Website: home-depot
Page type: account-dashboard
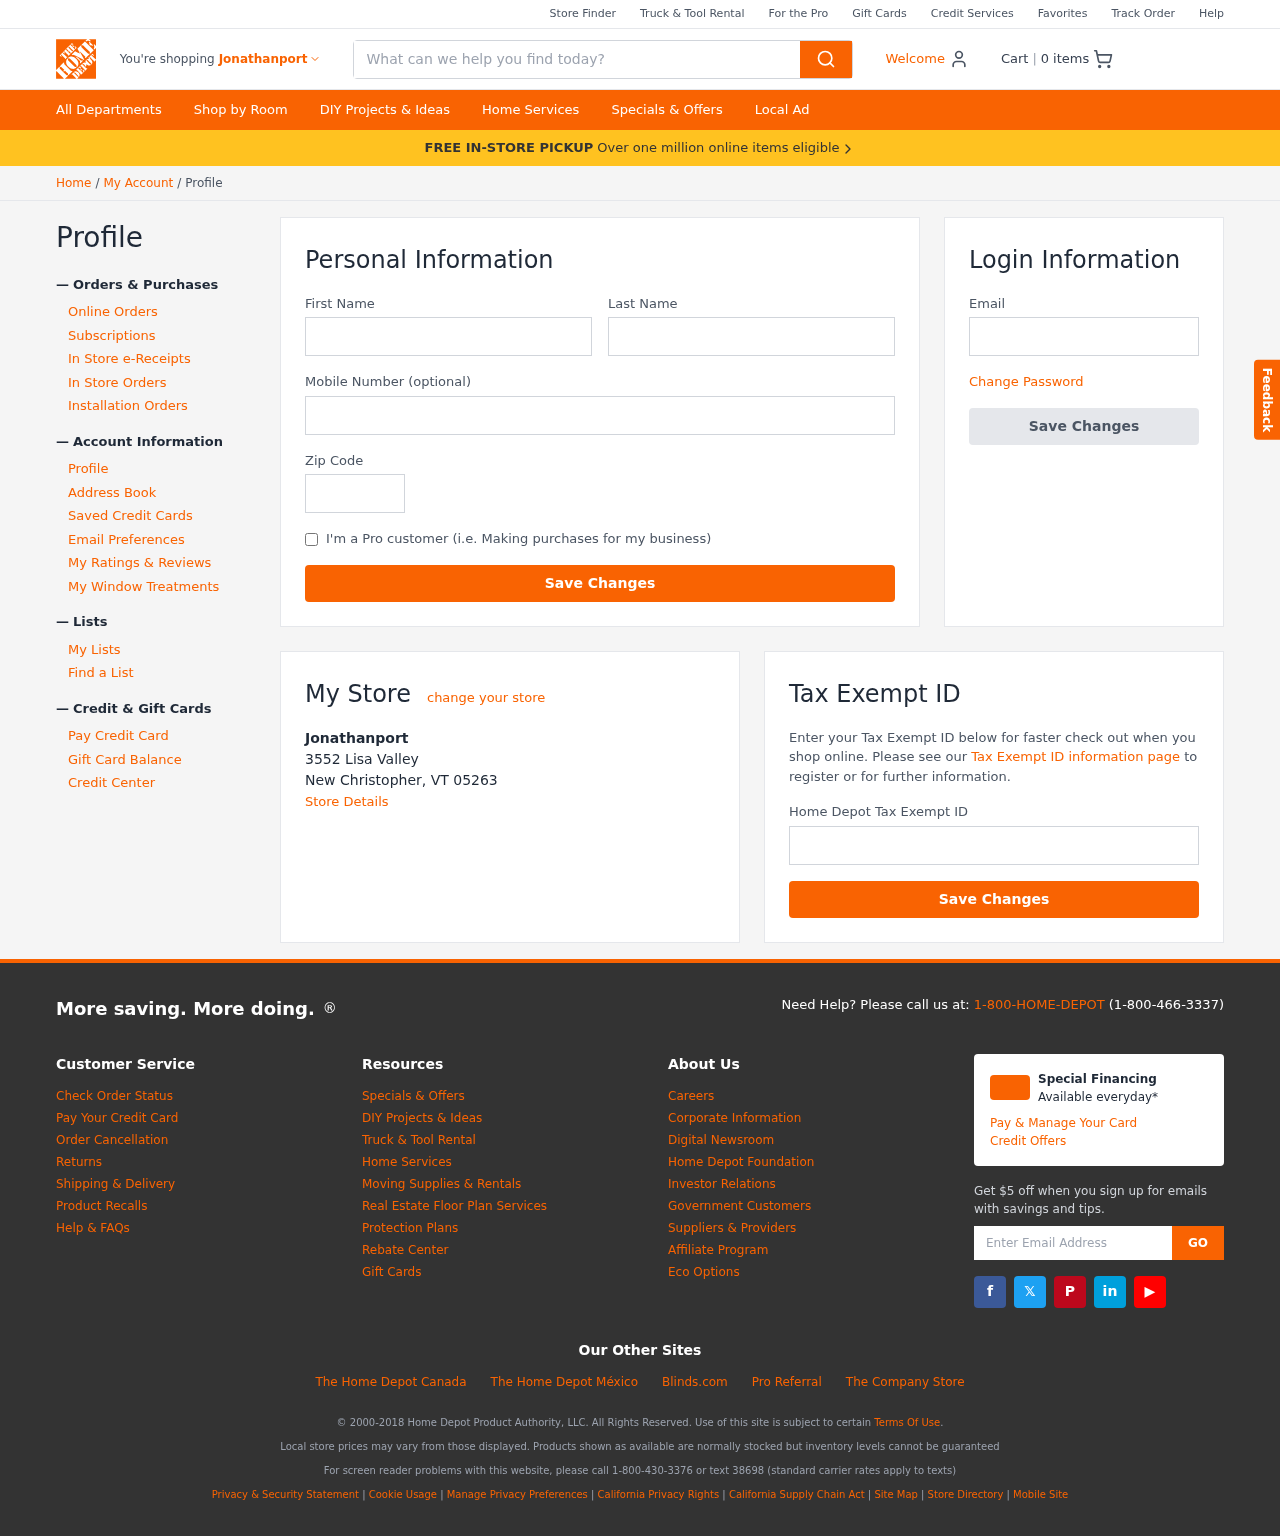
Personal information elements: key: PII_CITY
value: Jonathanport
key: PII_EMAIL
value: mikayla_smith@gmail.com
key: PII_FIRSTNAME
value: Mikayla
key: PII_LASTNAME
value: Smith
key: PII_LOCATION1_CITY_STATE_ZIP
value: New Christopher, VT 05263
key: PII_LOCATION1_NAME
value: Jonathanport
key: PII_LOCATION1_STREET
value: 3552 Lisa Valley
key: PII_PHONE
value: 2062260285
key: PII_POSTCODE
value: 32790
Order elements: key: ORDER_NUM_ITEMS
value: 0
Search elements: key: HEADER_SEARCH
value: What can we help you find today?